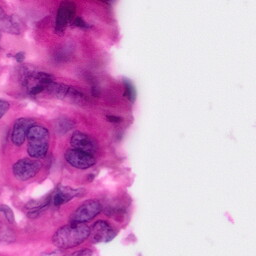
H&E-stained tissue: Pancreatic